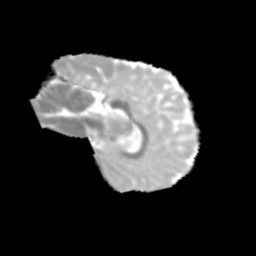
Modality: MD
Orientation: sagittal
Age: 9
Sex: female
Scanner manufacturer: siemens
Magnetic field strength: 3 T
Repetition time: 3.8 s
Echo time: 0.07 s